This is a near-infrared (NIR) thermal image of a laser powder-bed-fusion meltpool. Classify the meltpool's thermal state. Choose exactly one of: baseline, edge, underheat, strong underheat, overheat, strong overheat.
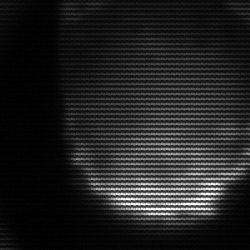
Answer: edge